Field crop: maize
Growth stage: 2
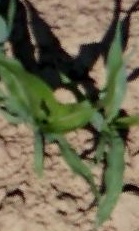
Species: maize